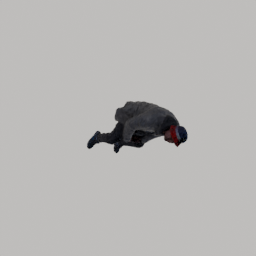
Label: people